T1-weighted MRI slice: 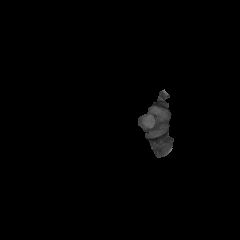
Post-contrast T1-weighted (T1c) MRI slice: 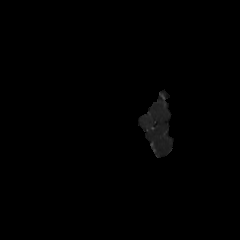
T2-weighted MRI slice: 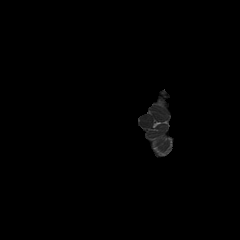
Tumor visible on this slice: no